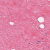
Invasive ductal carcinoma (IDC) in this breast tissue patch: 0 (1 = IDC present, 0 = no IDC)